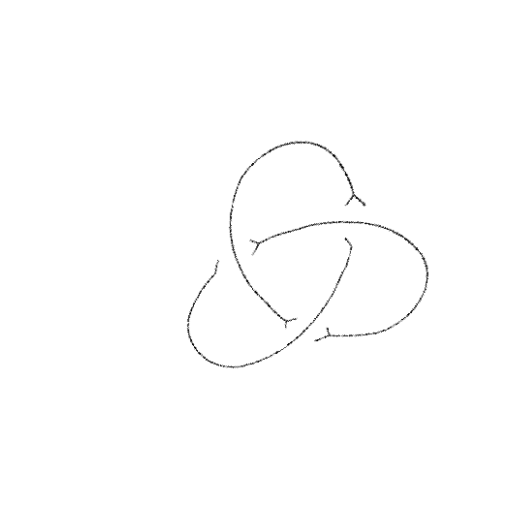
Crossing number: 3